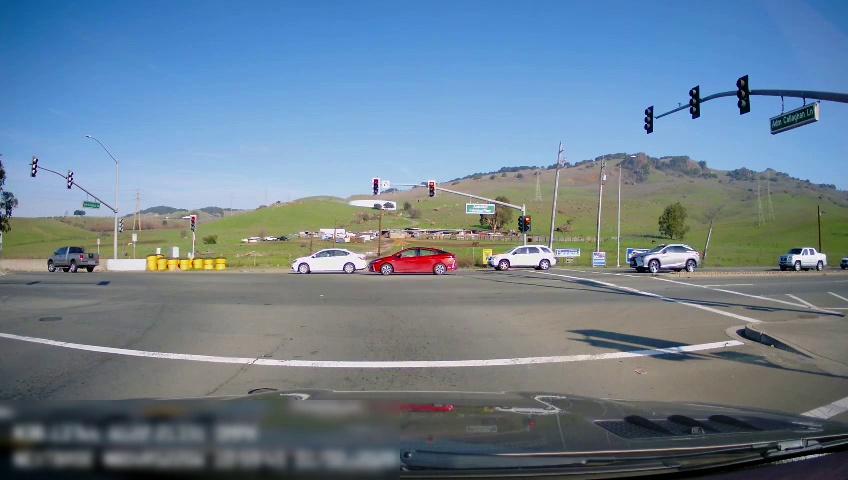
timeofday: Day
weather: Sunny
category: Drivable Space
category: Vehicles | SUV
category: Vehicles | SUV
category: Vehicles | Car
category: Vehicles | Car
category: Vehicles | Truck
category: Vehicles | SUV
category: Vehicles | Truck
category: Lanes | Opposite Lane
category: Traffic | Lights
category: Traffic | Lights
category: Traffic | Lights
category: Traffic | Lights
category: Traffic | Lights
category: Traffic | Lights
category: Traffic | Lights
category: Traffic | Signs
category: Traffic | Lights
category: Traffic | Lights
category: Traffic | Signs
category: Traffic | Lights
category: Traffic | Lights
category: Traffic | Signs